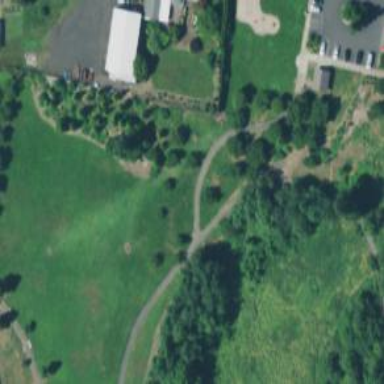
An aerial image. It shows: Disc golf tee.